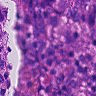
Metastatic tissue present: yes